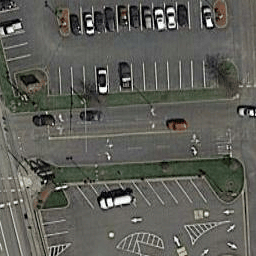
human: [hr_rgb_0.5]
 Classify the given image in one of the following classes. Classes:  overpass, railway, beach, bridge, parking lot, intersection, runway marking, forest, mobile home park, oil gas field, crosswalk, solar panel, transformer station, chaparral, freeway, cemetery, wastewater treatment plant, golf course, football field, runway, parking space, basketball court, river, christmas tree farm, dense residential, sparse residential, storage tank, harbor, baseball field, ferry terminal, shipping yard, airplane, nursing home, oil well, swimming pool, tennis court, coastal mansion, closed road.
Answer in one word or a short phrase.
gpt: parking lot